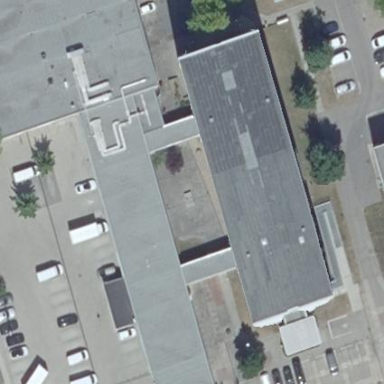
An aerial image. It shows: Dormitory building with flat gray roof made of tar paper.